Chest X-ray. View position: PA
Patient age: 39
Patient sex: M
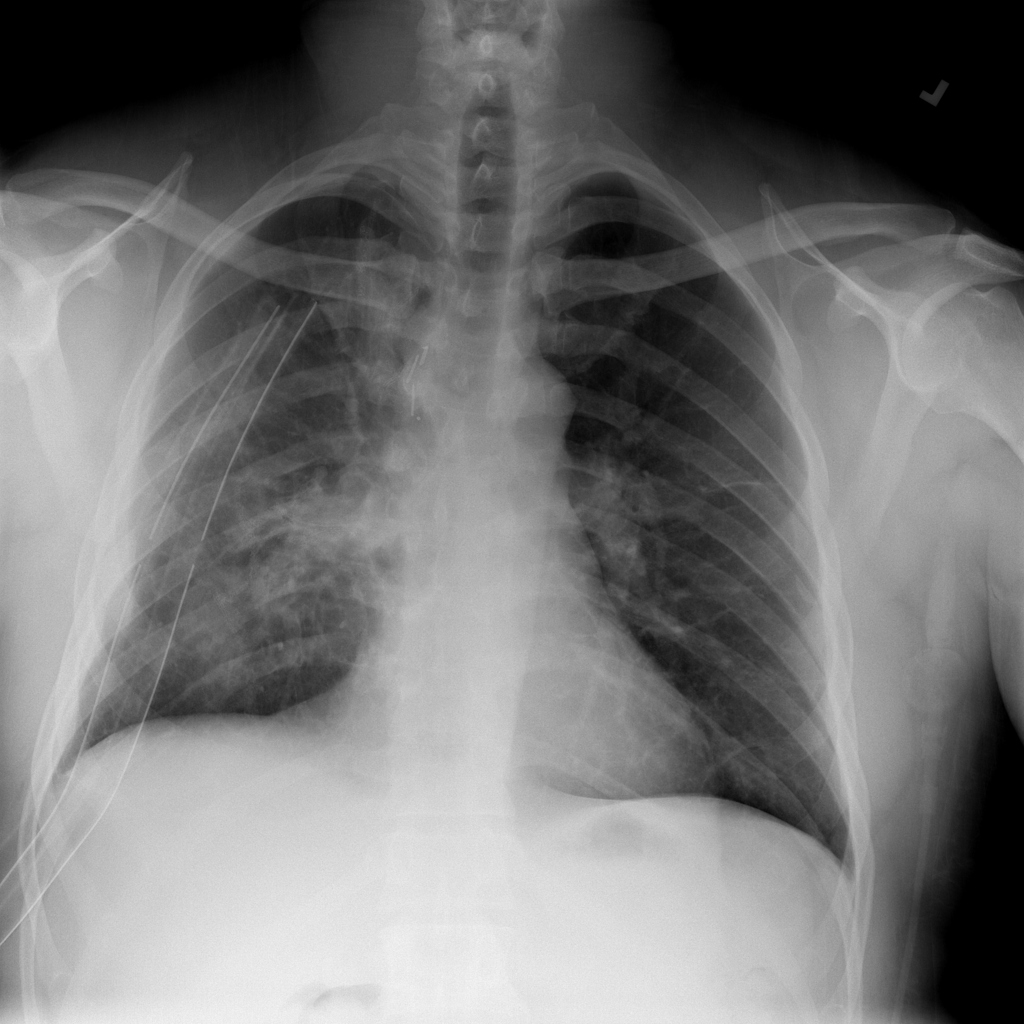
Finding: Pneumothorax